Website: lowes
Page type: review-order
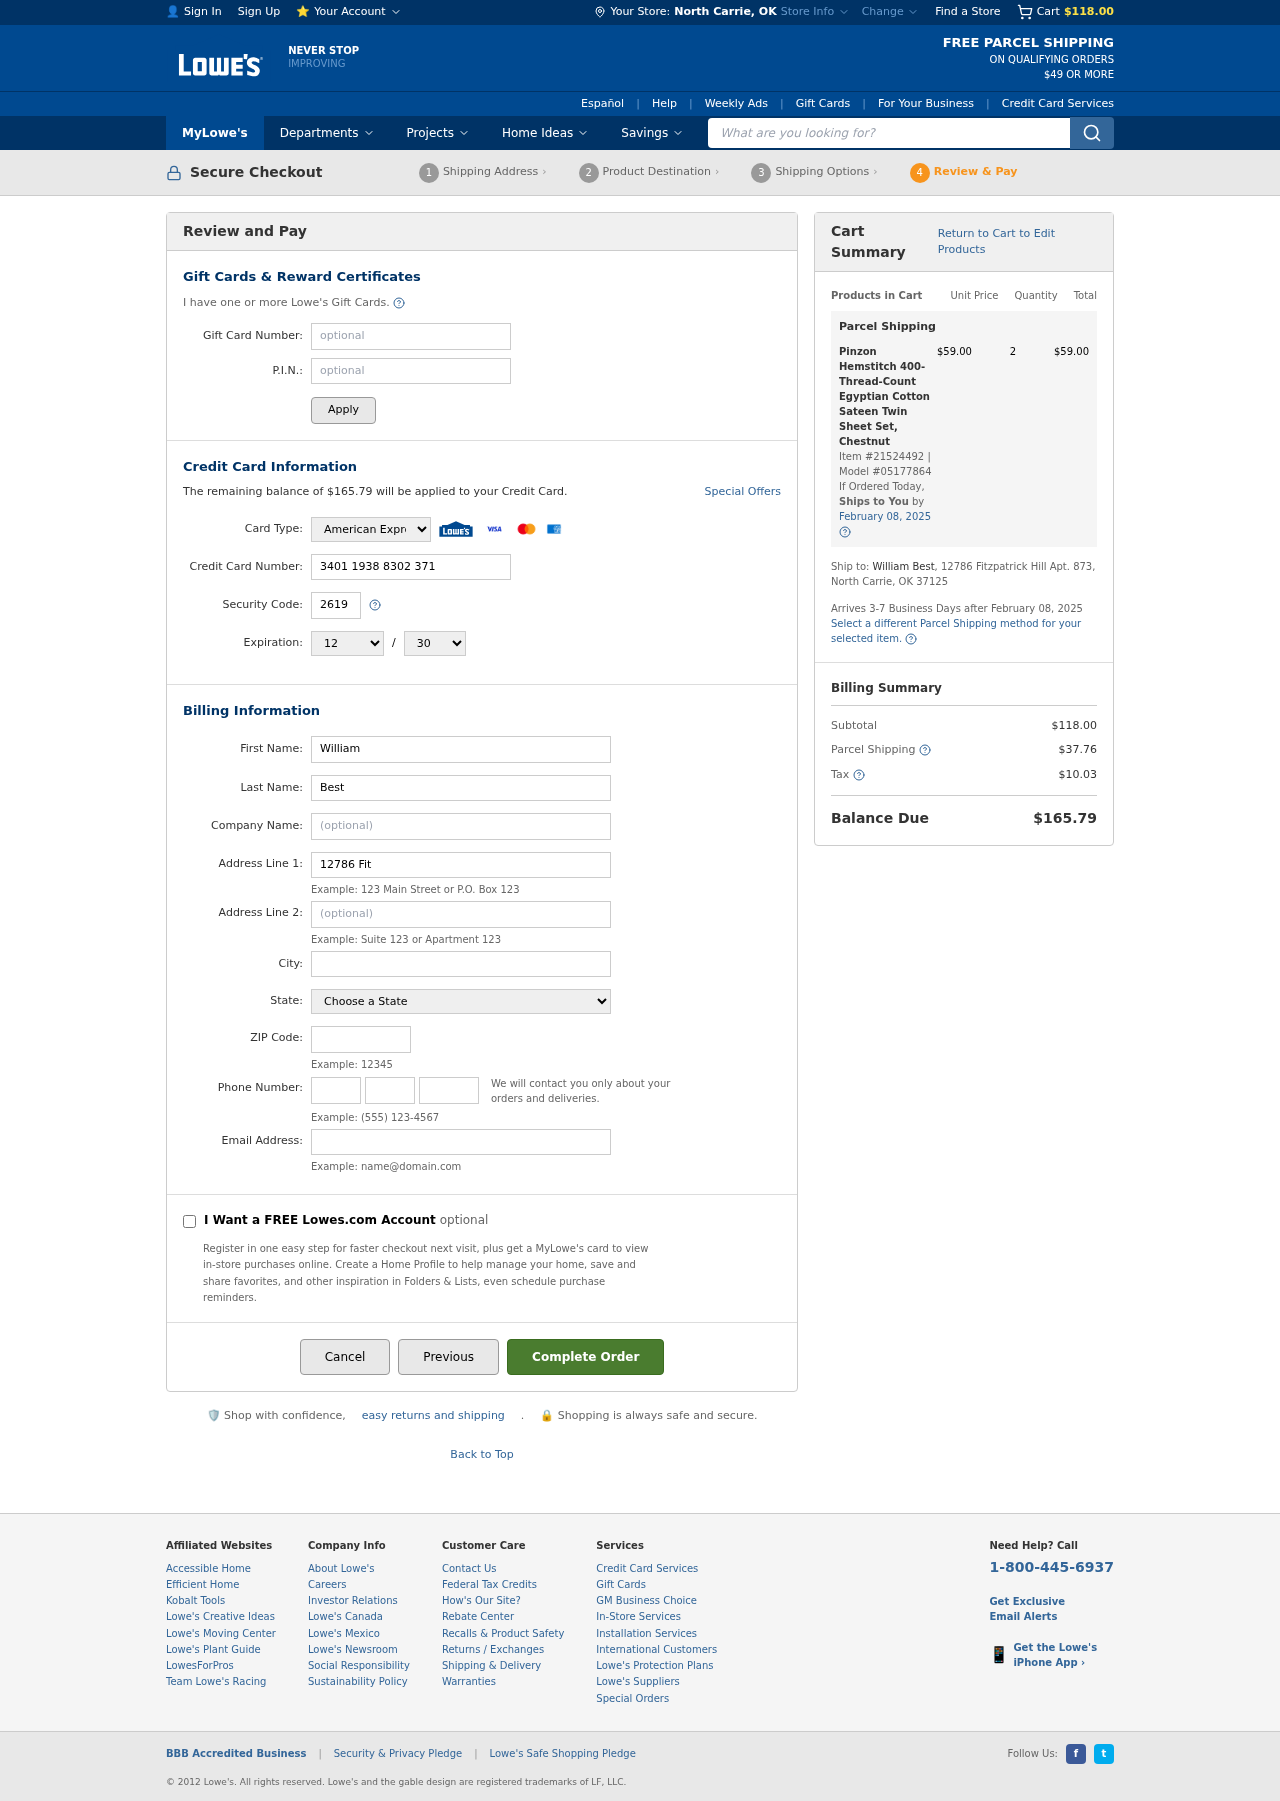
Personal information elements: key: PII_CARD_CVV
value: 2619
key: PII_CARD_EXPIRY_MONTH
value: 12
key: PII_CARD_EXPIRY_YEAR
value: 30
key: PII_CARD_NUMBER
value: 3401 1938 8302 371
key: PII_CARD_TYPE
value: American Express
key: PII_CITY
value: North Carrie
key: PII_CITY_STATE
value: North Carrie, OK
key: PII_EMAIL
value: william_best@hotmail.com
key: PII_FIRSTNAME
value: William
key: PII_LASTNAME
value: Best
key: PII_PHONE_AREA
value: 389
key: PII_PHONE_PREFIX
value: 810
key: PII_PHONE_SUFFIX
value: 0768
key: PII_POSTCODE
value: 37125
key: PII_STATE
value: Oklahoma
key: PII_STREET
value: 12786 Fitzpatrick Hill Apt. 873
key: PII_STREET2
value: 12786 Fitzpatrick Hill Apt. 873
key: PII_STREET2
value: Apt. 575
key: PII_FULLNAME2
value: William Best
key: PII_CITY_STATE_ZIP2
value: North Carrie, OK 37125
Product elements: key: PRODUCT1_NAME
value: Pinzon Hemstitch 400-Thread-Count Egyptian Cotton Sateen Twin Sheet Set, Chestnut
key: PRODUCT1_PRICE
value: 59
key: PRODUCT1_QUANTITY
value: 2
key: PRODUCT1_ITEM_NUMBER
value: Item #21524492
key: PRODUCT1_MODEL_NUMBER
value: Model #05177864
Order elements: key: ORDER_SUBTOTAL
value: $118.00
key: ORDER_BALANCE_DUE
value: $165.79
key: ORDER_SHIPPING_DATE
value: February 08, 2025
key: ORDER_ITEM_TOTAL
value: $59.00
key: ORDER_SHIPPING_DATE2
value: February 08, 2025
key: ORDER_SHIPPING_COST
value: $37.76
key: ORDER_TAX
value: $10.03
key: ORDER_TOTAL
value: $165.79
Search elements: key: HEADER_SEARCH
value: What are you looking for?